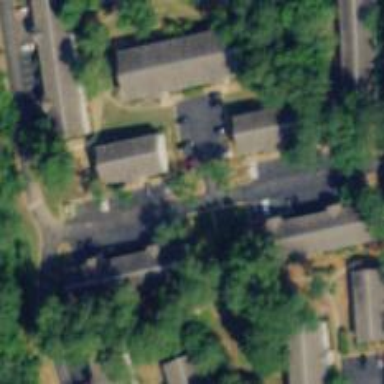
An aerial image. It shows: Residential road.